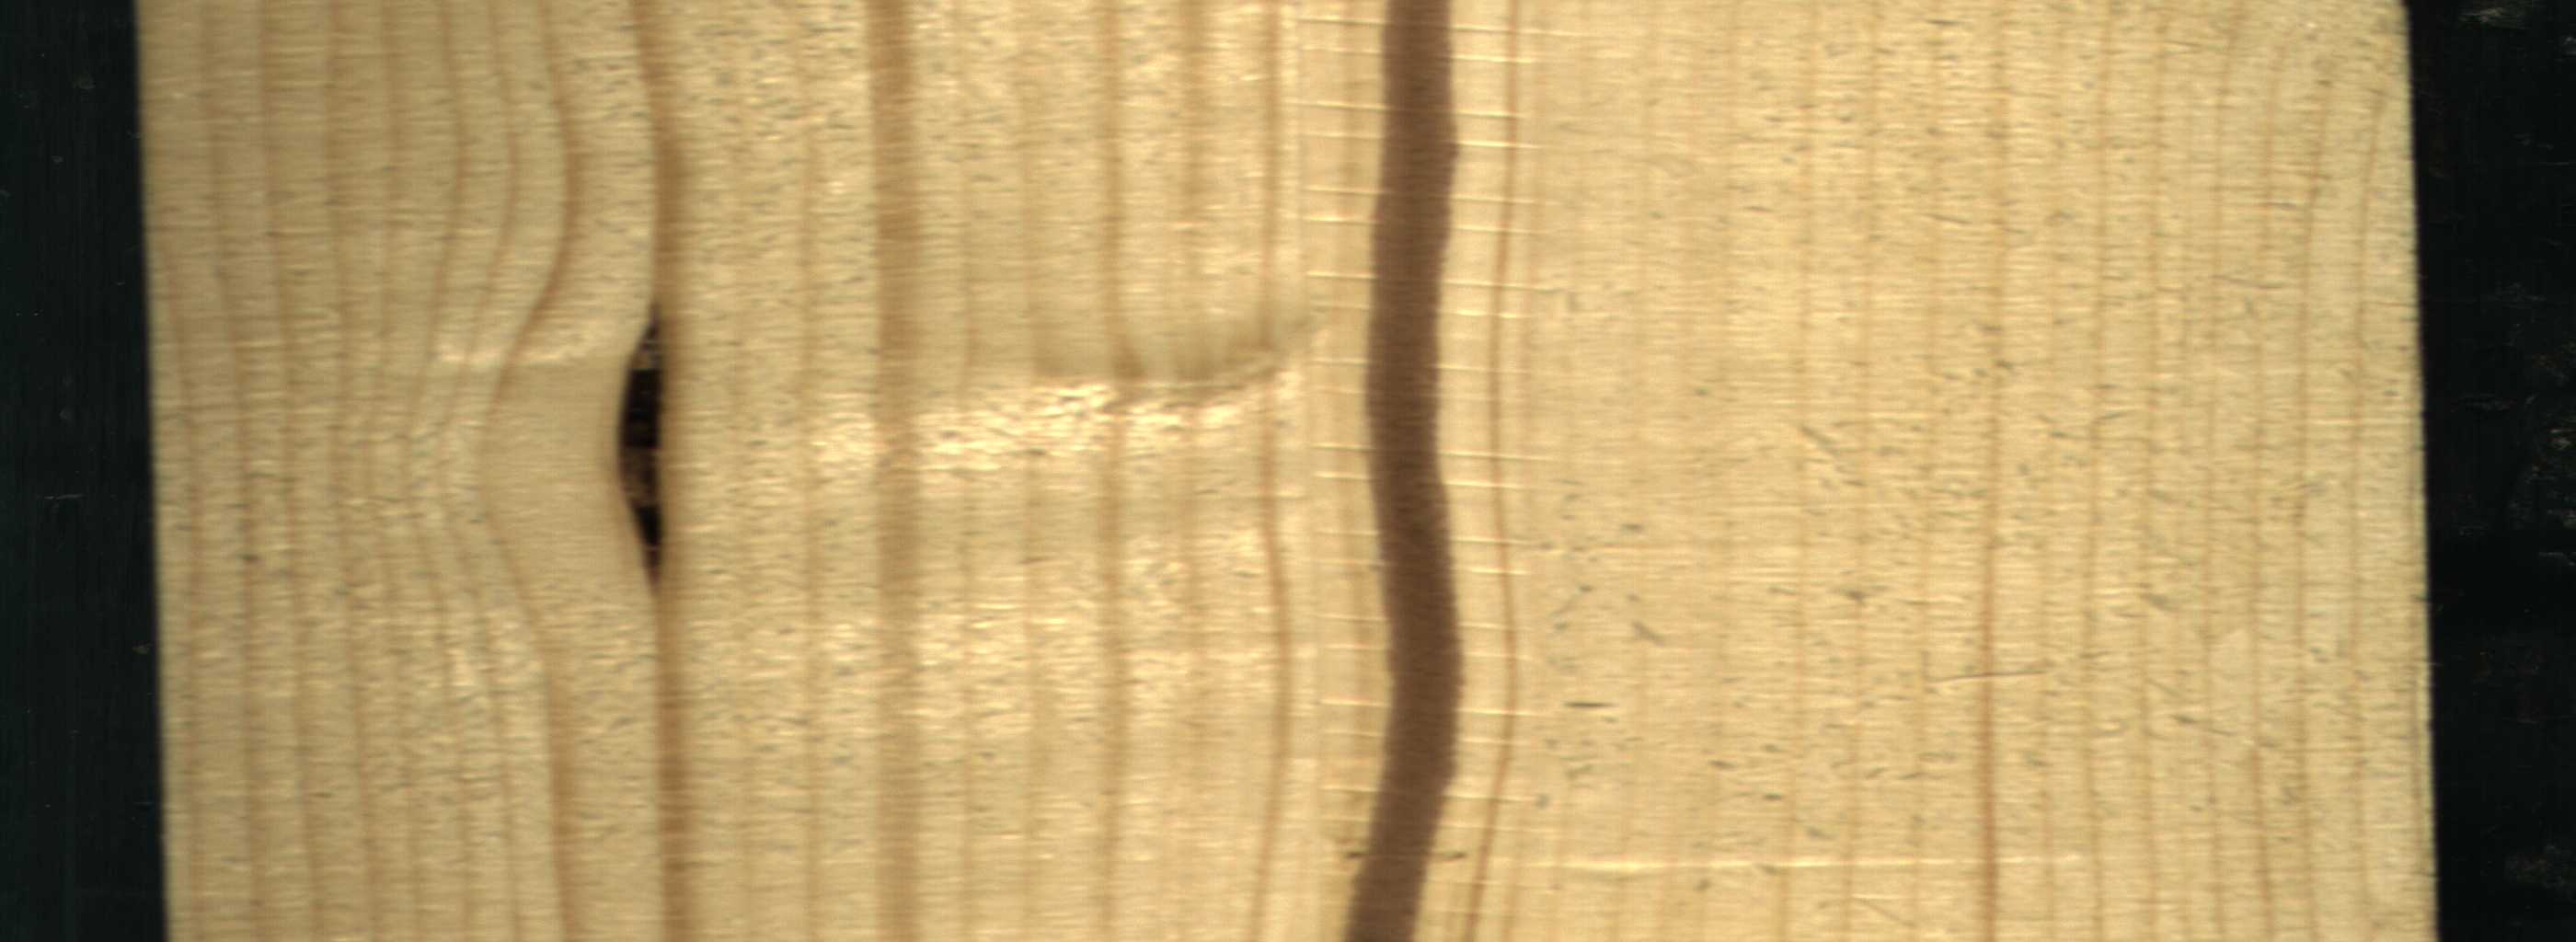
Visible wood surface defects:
Marrow
resin